Field crop: maize
Growth stage: 2
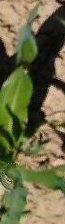
Species: maize